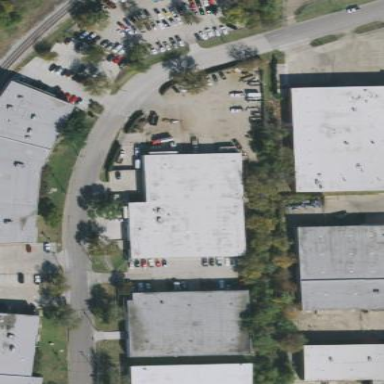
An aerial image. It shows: Warehouse building.